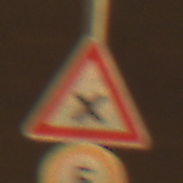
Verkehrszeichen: KreuzungOderEinmuendung
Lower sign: Geschwindigkeit5
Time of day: Night
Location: Outdoor (Urban)
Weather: Clear
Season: NotSpecified
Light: Artificial